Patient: sex M, age 65
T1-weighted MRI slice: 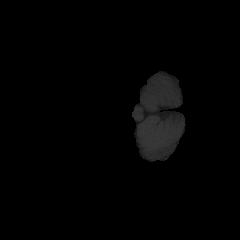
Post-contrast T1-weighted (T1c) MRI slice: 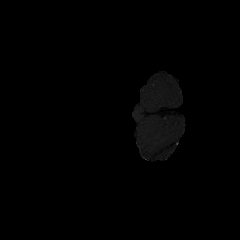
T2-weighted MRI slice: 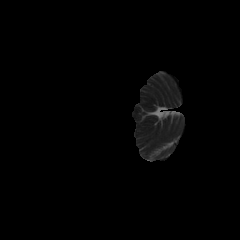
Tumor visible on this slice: no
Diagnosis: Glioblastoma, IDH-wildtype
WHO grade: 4